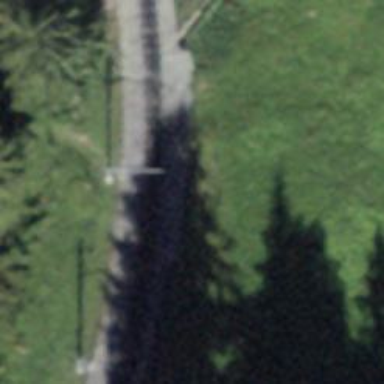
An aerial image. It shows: Narrow-gauge railway track electrified by contact line.